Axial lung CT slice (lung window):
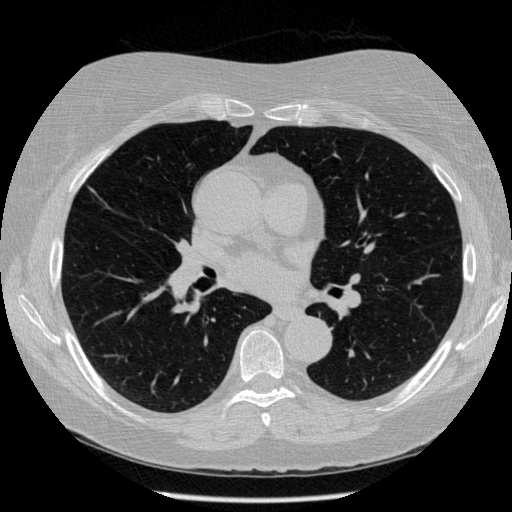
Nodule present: no